Aerial crown-view tile of a tropical tree (Barro Colorado Island, Panama), acquired 20250124:
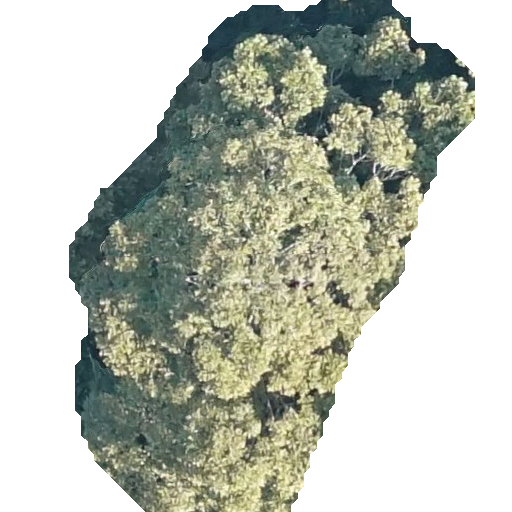
Species: Dipteryx oleifera
GBIF accepted scientific name: Dipteryx oleifera
Crown area: 207.825 m²